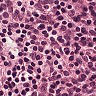
Metastatic tissue present: no